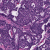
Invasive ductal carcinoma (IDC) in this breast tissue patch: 1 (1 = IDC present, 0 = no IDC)